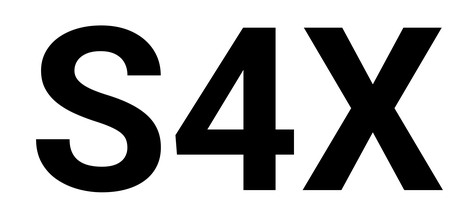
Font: Roboto_Bold